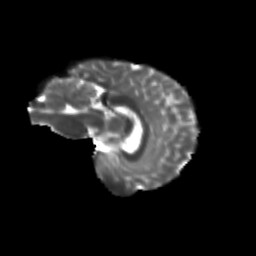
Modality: T2w
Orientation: sagittal
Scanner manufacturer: siemens
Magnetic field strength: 3 T
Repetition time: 9.2 s
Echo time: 0.084 s